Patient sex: F
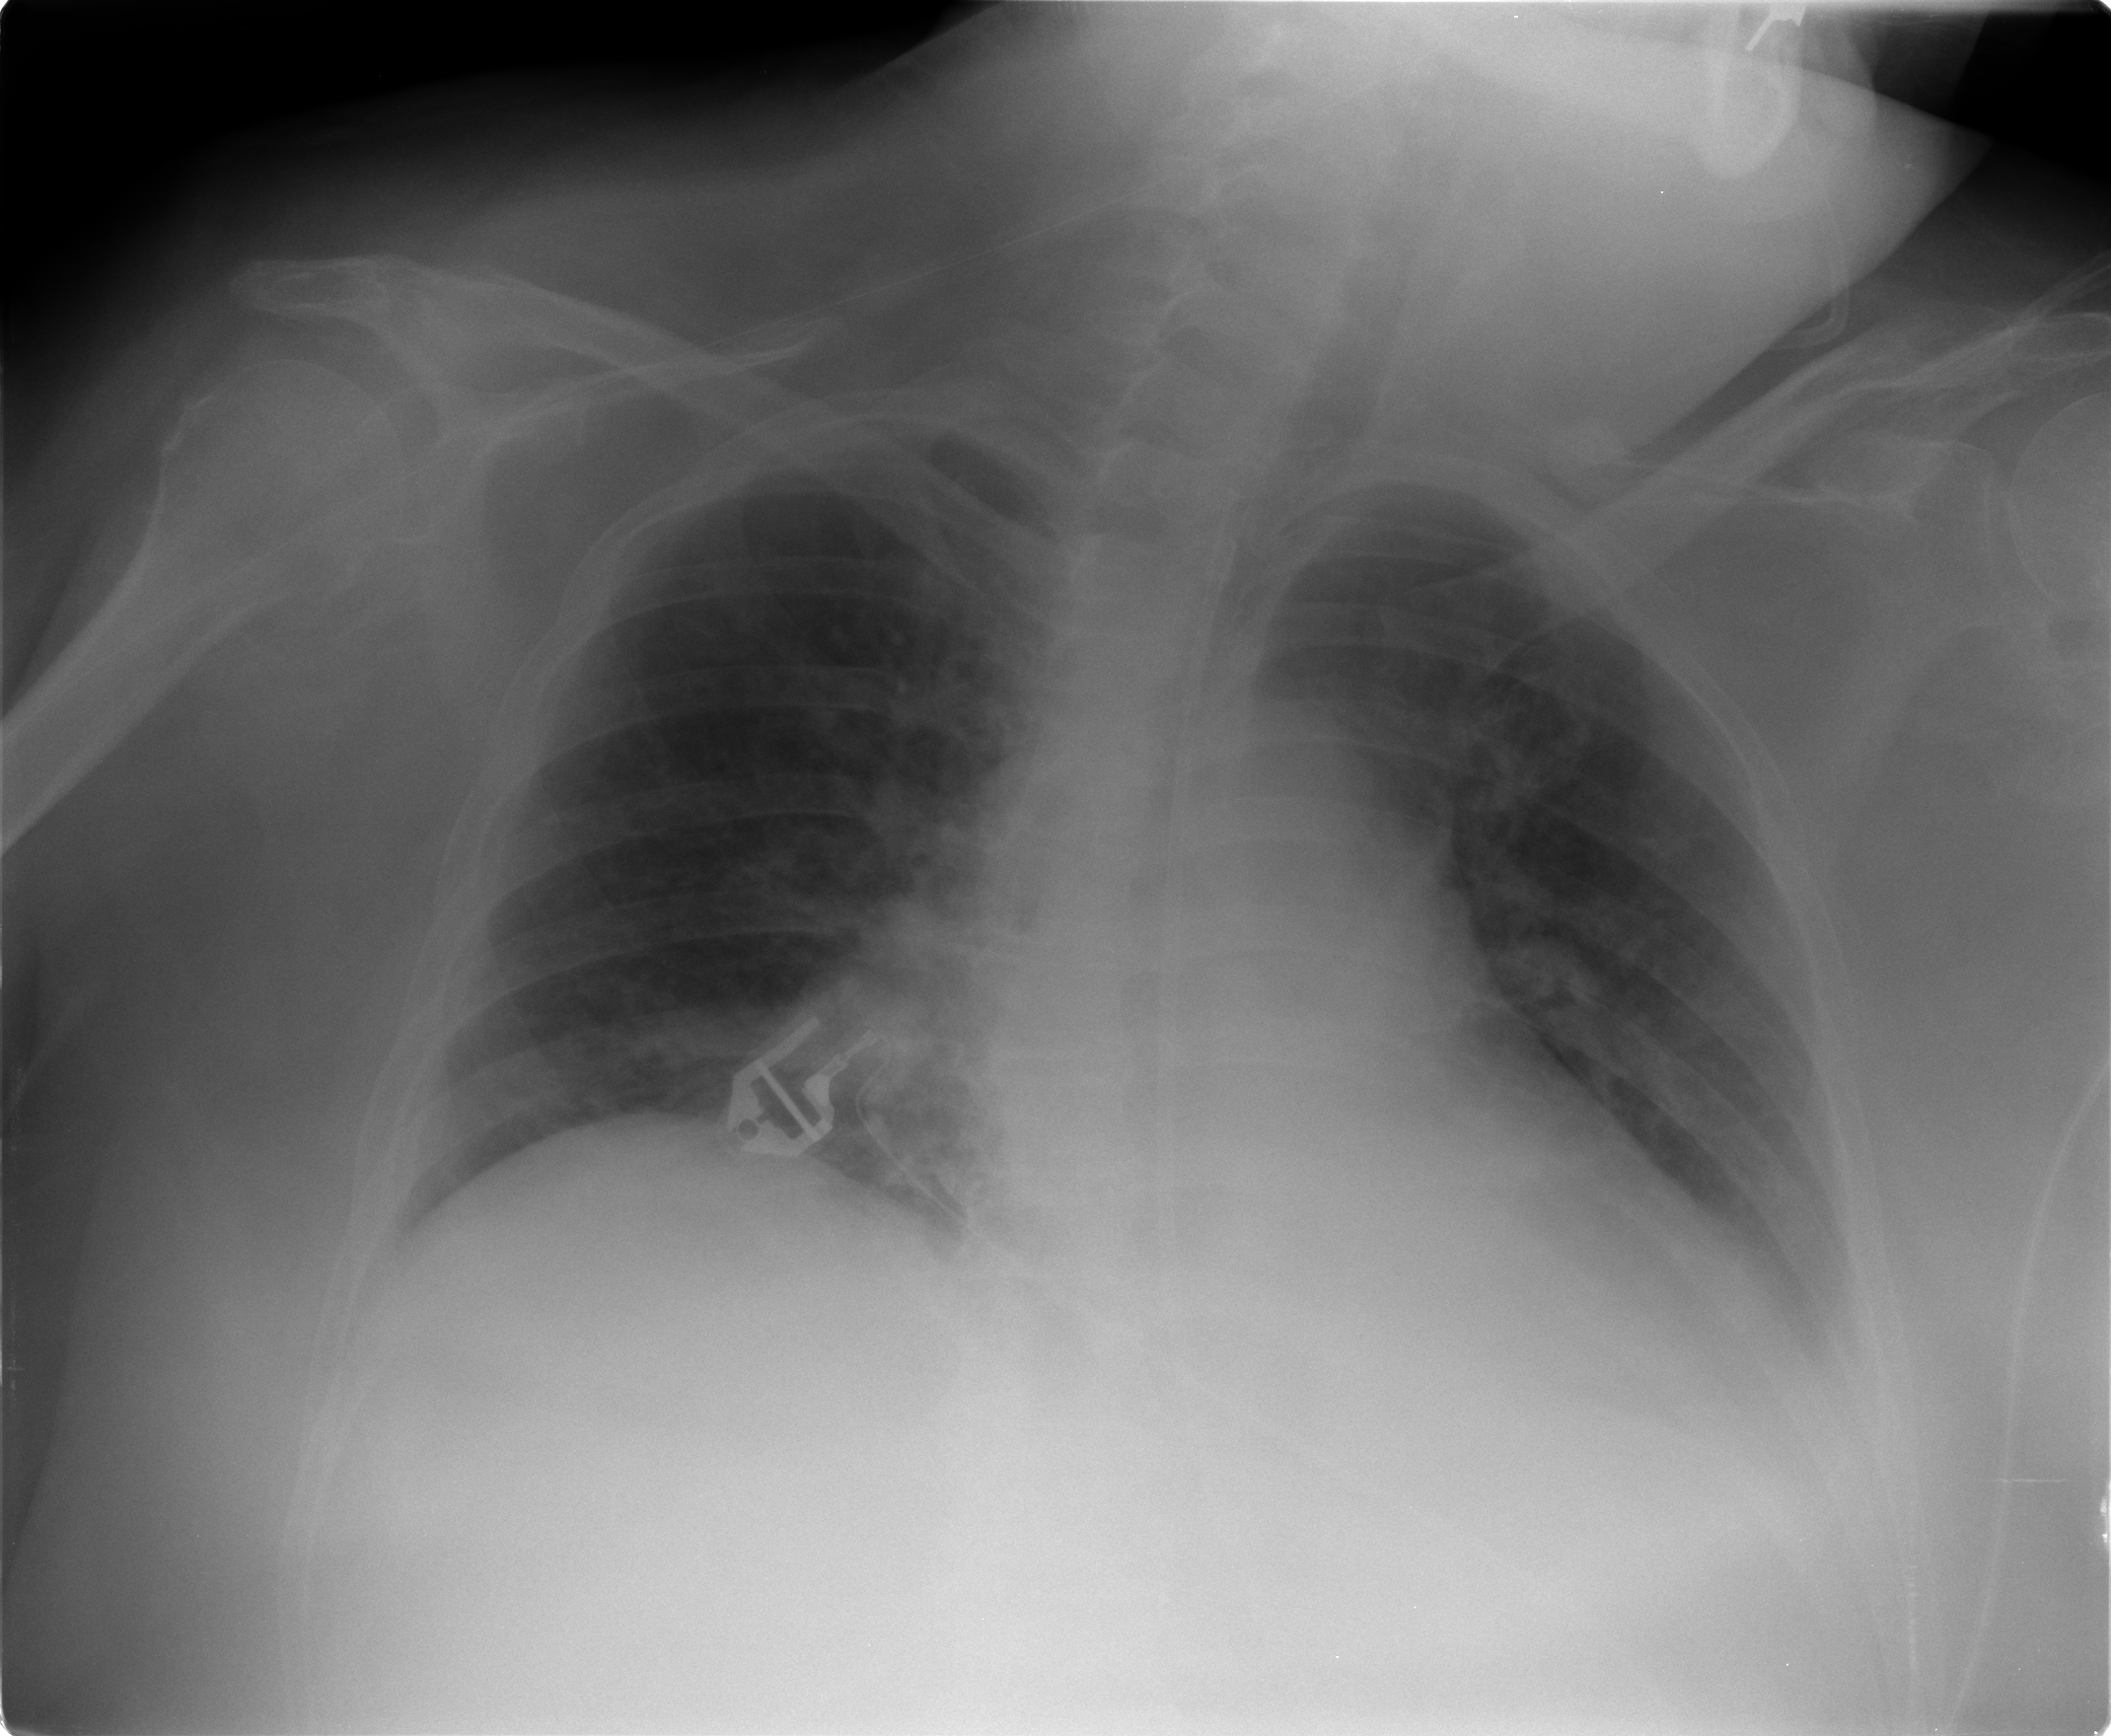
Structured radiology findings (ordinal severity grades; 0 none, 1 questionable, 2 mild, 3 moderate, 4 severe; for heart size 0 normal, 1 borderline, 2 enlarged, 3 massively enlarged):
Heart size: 1
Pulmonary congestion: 2
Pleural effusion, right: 0
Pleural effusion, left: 0
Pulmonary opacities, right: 0
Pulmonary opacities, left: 0
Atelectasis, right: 0
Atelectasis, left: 0